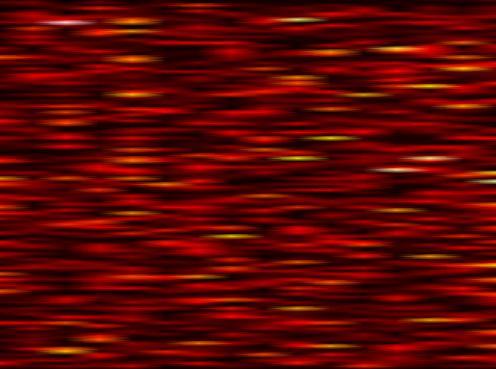
Label: OFDM